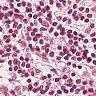
Metastatic tissue present: no